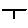
Label: zigzag